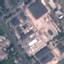
Land use / land cover class: Industrial